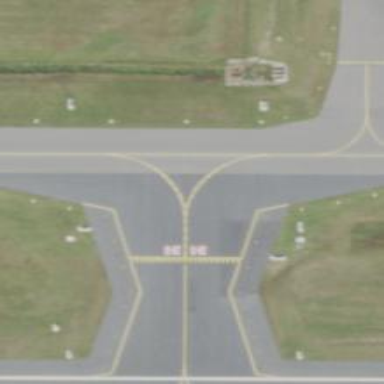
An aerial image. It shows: Image of taxiway at airport.